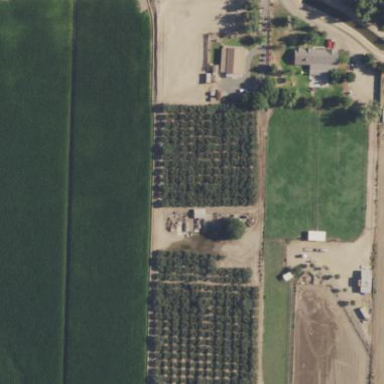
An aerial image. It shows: Orchard.